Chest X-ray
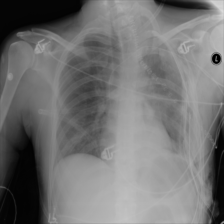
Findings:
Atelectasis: negative
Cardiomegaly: negative
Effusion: negative
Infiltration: negative
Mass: negative
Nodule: negative
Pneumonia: negative
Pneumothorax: negative
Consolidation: negative
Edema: negative
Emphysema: negative
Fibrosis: negative
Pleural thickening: negative
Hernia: negative